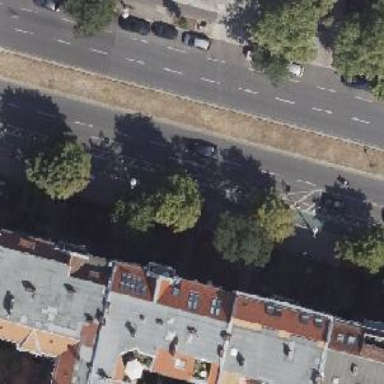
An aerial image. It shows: Green asphalt cycleway lane.